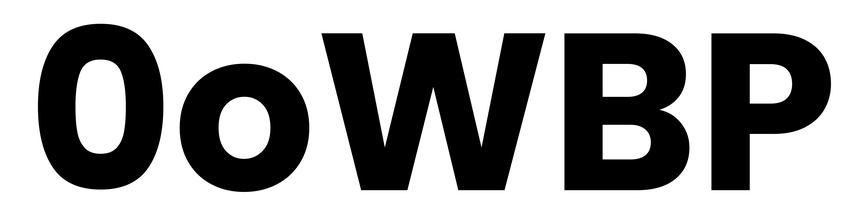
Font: Poppins-Bold